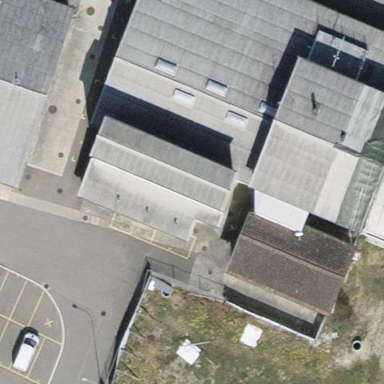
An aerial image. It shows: Industrial building.